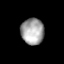
Tissue: lung
Cell type: Epithelial cells
Senescence score: 0.1971
Nuclear area (px): 592
Mean DAPI intensity: 163.392